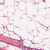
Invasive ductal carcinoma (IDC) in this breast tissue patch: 0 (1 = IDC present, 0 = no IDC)